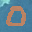
Label: 0